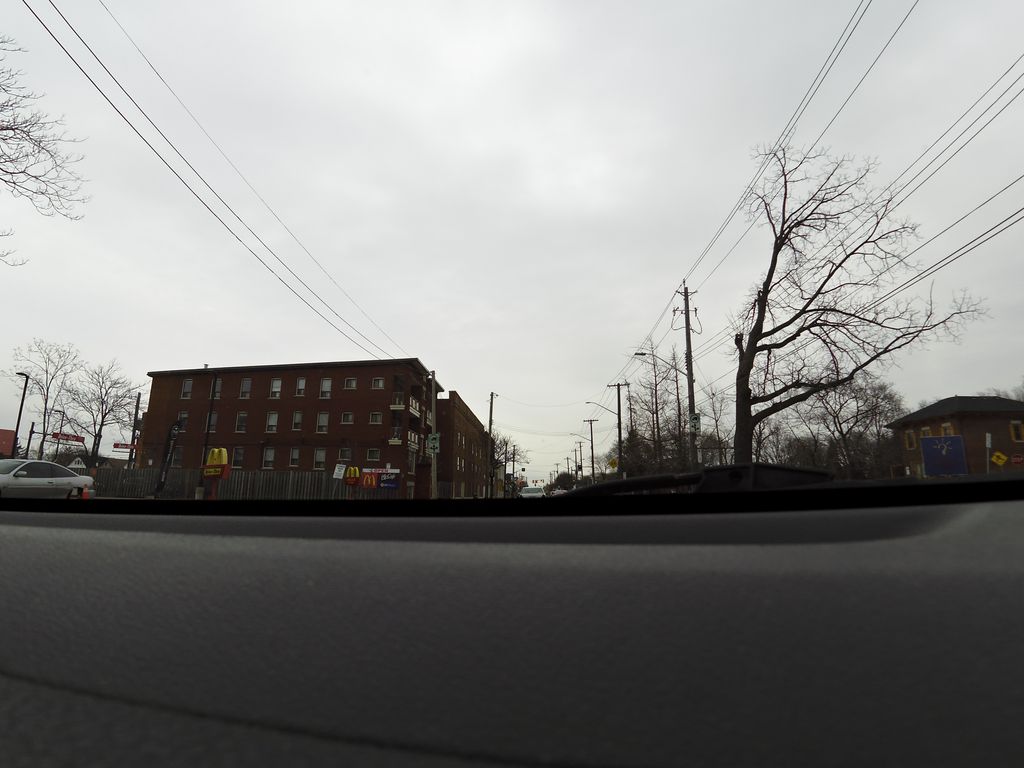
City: hamilton